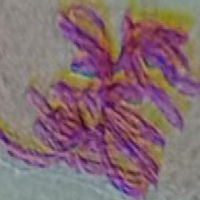
Label: metaphase